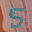
Label: 5